Question: I have an R dataframe 'data' (made with 'dplyr') that I'm trying to plot with 'ggplot()':
'''
require(dplyr)
data <- structure(list(gGroup = structure(c(1L, 1L, 1L, 1L, 2L, 2L, 2L,
2L, 3L, 3L, 3L, 3L), .Label = c("MC", "R", "UC"), class = "factor"),
Episode = structure(c(2L, 2L, 2L, 2L, 2L, 2L, 2L, 2L, 2L,
2L, 2L, 2L), .Label = c("Morning", "Day", "Night", "24 hour"
), class = "factor"), variable = c("HF", "HF", "LF", "LF",
"HF", "HF", "LF", "LF", "HF", "HF", "LF", "LF"), parameter = c("RR",
"RT", "RR", "RT", "RR", "RT", "RR", "RT", "RR", "RT", "RR",
"RT"), mean = c(3.90575222833804, 4.24572828952087, 5.14491629837998,
3.88189313775535, 4.02908403079823, 3.91129824615597, 4.73913642980089,
3.63973850905423, 4.66445796048274, 4.21723744674943, 5.57765585365275,
4.01444148455851), sd = c(1.09129154084895, 1.43102672123806,
1.17782114274004, 1.33381488706382, 1.33497319178289, 1.22259231099975,
1.33329948427898, 1.09625319168102, 1.19876558625356, 1.73746797295816,
1.05862249404741, 1.91144835753868), se = c(0.199241664579179,
0.261268538538247, 0.215039736195078, 0.243520167060353,
0.471984298305965, 0.432251656867227, 0.471392553343098,
0.387584032867524, 0.215304655178374, 0.312058460044998,
0.190134212775724, 0.343306259564318)), .Names = c("gGroup",
"Episode", "variable", "parameter", "mean", "sd", "se"), class = c("grouped_df",
"tbl_df", "tbl", "data.frame"), row.names = c(NA, -12L), drop = TRUE, indices = list(
0:1, 2:3, 4:5, 6:7, 8:9, 10:11), group_sizes = c(2L, 2L,
2L, 2L, 2L, 2L), biggest_group_size = 2L, labels = structure(list(
gGroup = structure(c(1L, 1L, 2L, 2L, 3L, 3L), .Label = c("MC",
"R", "UC"), class = "factor"), Episode = structure(c(2L,
2L, 2L, 2L, 2L, 2L), .Label = c("Morning", "Day", "Night",
"24 hour"), class = "factor"), variable = c("HF", "LF", "HF",
"LF", "HF", "LF")), .Names = c("gGroup", "Episode", "variable"
), class = "data.frame", row.names = c(NA, -6L)))
'''
Currently I'm using the following code to plot:
'''
require(ggplot2)
require(ggthemes)
pd <- position_dodge(width=0.9)
p <- ggplot(data, aes(x = gGroup, y = mean, fill = variable)) +
facet_grid(parameter~Episode) +
geom_bar(stat="identity", position=pd) +
geom_errorbar(aes(ymin = mean-se, ymax = mean+se), width = .3, position=pd) +
theme_hc() + scale_fill_hc() +
labs(y = "Logit transform of spectral power (m/s2), mean+-SE", x= NULL)
ann_text <- data.frame(gGroup = "MC", mean = 6, variable = "LF", parameter = "RR", Episode = "Day")
p + geom_text(aes(ymax = 6.5, width = .2), data = ann_text, label="*", position=pd)
'''
This gives me the following plot:

I'm quite satisfied with the result, but as you can see the asterisk isn't aligned correctly. I looked it up online, and I read <URL> and the manual.
Everyone I see the suggestions to use 'position=position_dodge(width=0.9)', but this doesn't help for me. I tried 'hjust' to maybe move the asterisk to the right position, but that's of no use either. Funny thing is that my error bars are aligned correctly.
I feel like I'm overlooking something very simple, but I cannot figure out what it is.
I'm using R 3.1.3 on OSX 10.10.2, and loading the newest versions of 'ggplot2' and 'ggthemes'.
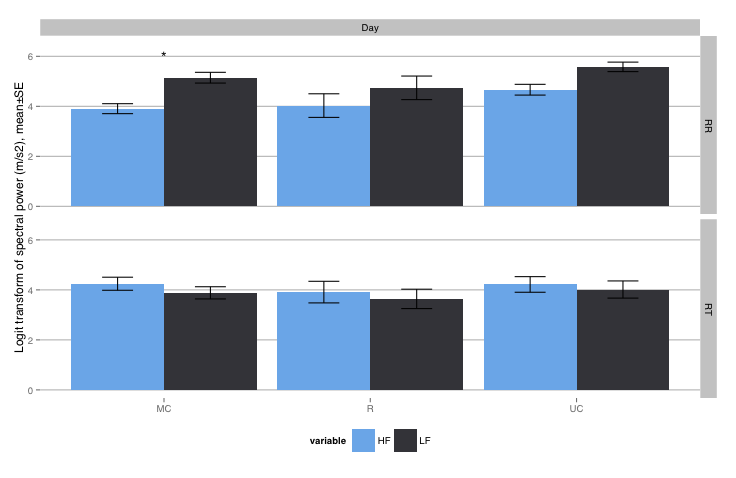
Answer: In order for 'position_dodge' to work, there needs to be a reason to dodge. That is you need to change the 'ann_text' appropriately with 'variable = c("LF", "HF")', so that there is a reason to dodge. Then just define the label appropriately. Below I assume you just want the '*' over the 'LF' bar.
'''
ann_text <- data.frame(gGroup = rep("MC",2),
mean = 6,
variable = c("LF", 'HF'),
label = c("*", ""),
parameter = "RR",
Episode = "Day")
p + geom_text(aes(ymax = 6.5, width = .2, label = label), data = ann_text, position=pd)
'''